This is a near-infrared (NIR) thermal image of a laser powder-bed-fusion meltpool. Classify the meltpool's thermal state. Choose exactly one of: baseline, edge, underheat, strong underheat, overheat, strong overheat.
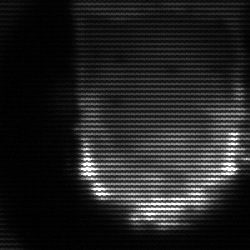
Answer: baseline